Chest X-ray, AP view. Patient: 53 years old, sex F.
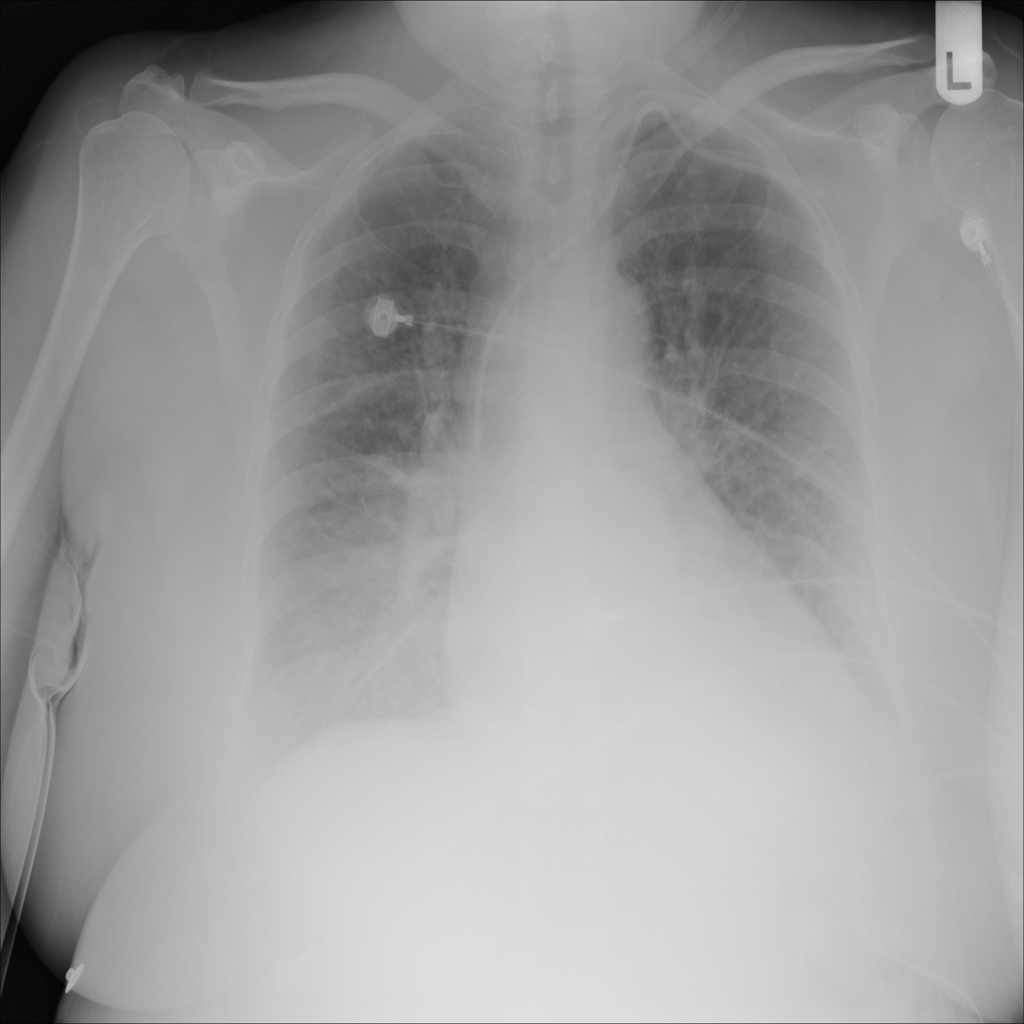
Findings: Consolidation